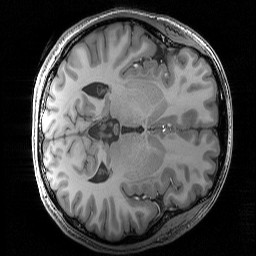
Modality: T1w
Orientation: axial
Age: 22
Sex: female
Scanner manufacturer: siemens
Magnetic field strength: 3 T
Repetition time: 2.3 s
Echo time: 0.00344 s